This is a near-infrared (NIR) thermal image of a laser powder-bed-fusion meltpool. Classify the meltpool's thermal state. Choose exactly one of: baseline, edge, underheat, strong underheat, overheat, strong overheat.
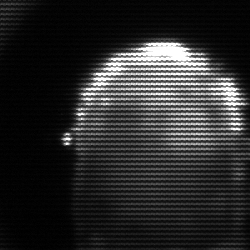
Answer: baseline